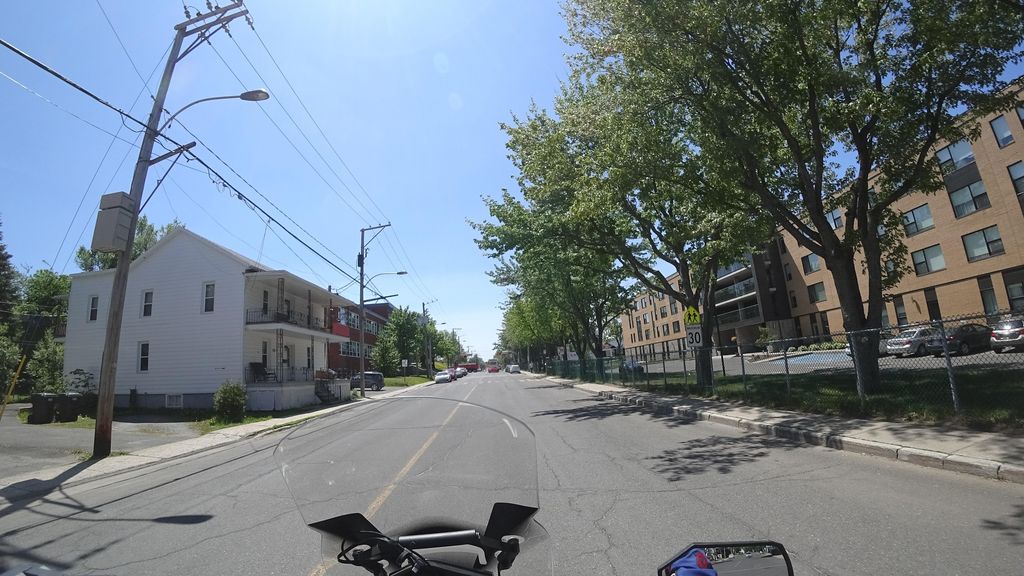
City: quebec_city